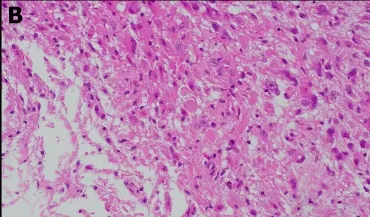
H&E stained histology images of the excised specimen. . The histological specimen displayed characteristics of pleomorphic xanthoastrocytoma. A significant number of xanthic cells were observed.
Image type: pathology (h&e)